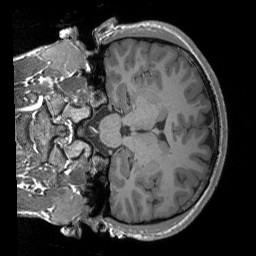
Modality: T1w
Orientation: coronal
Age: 18
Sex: male
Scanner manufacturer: siemens
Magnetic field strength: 3 T
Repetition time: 1.9 s
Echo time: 0.00243 s